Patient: sex M, age 62
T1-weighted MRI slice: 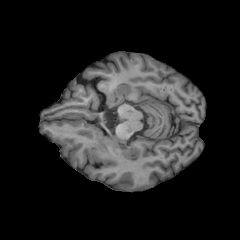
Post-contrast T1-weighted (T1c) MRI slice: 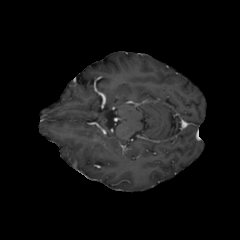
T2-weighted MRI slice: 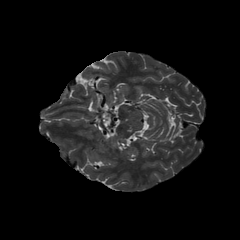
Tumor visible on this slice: no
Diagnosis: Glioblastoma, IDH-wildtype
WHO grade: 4